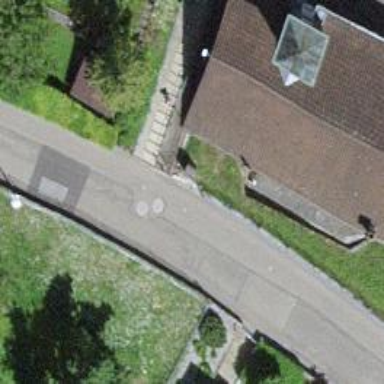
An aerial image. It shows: Steps with paving stones. There is ramp available as well.